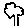
Label: tree